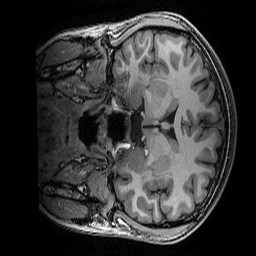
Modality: T1w
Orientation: coronal
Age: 19
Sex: female
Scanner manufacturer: ge
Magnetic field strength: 3 T
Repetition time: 0.007 s
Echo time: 0.00342 s